Interaction volume radius: 5 \u00c5
Interaction volume height: 30 \u00c5
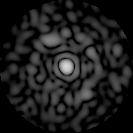
Disorder parameter: 0.8319